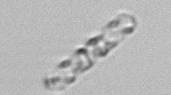
Label: Dactyliosolen_fragilissimus